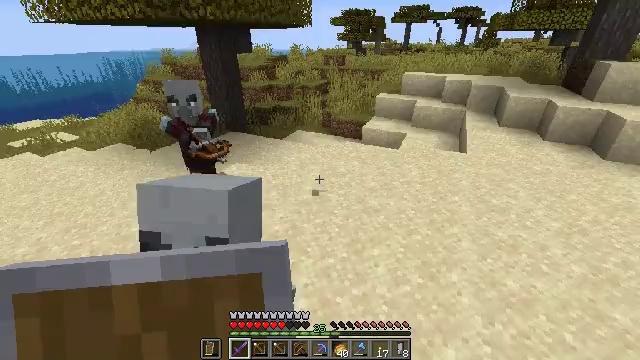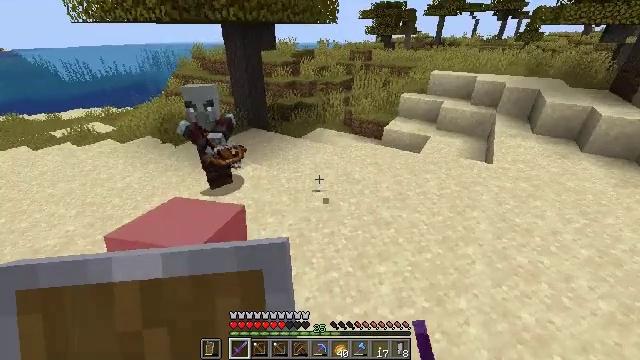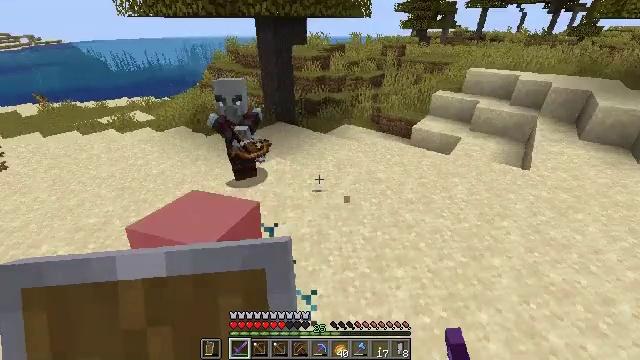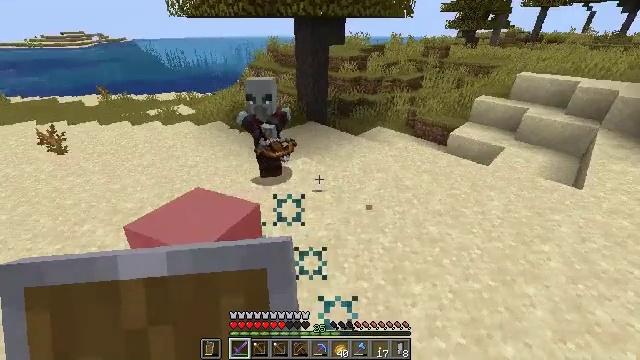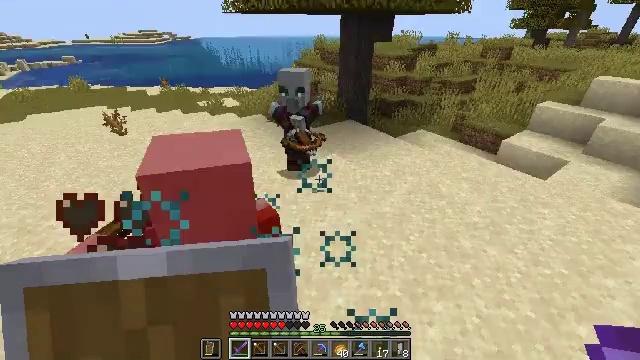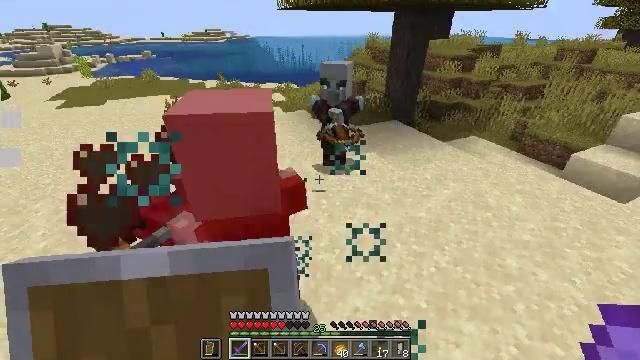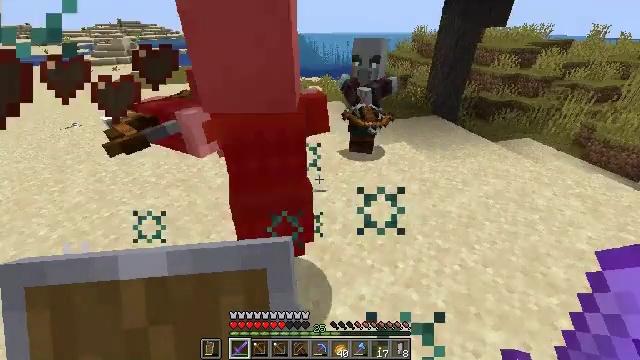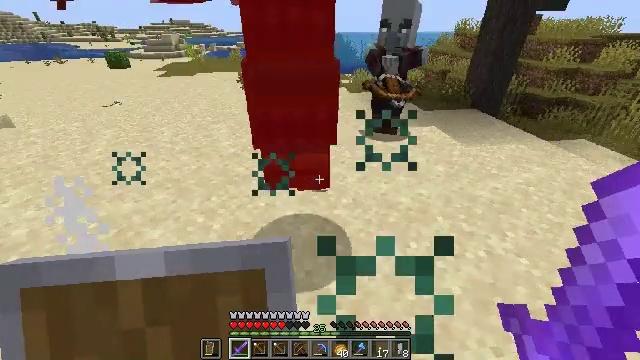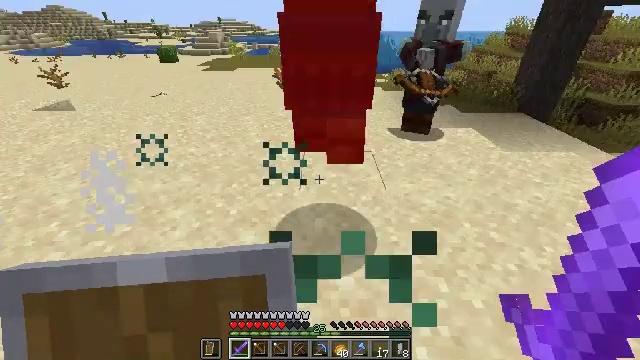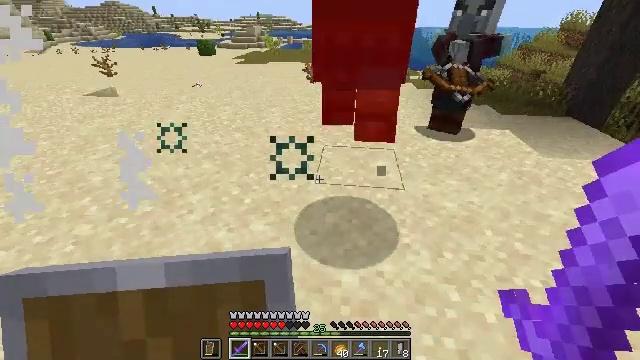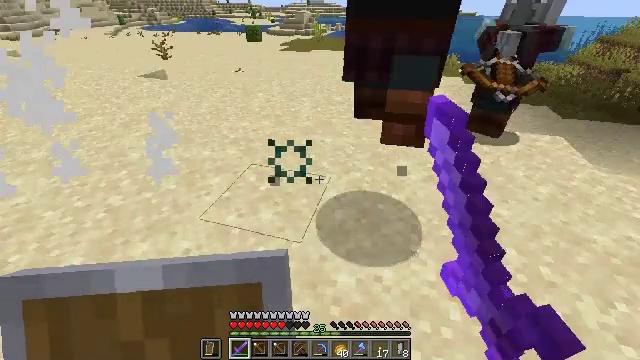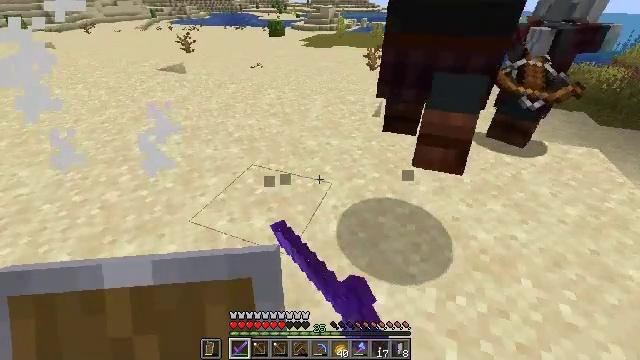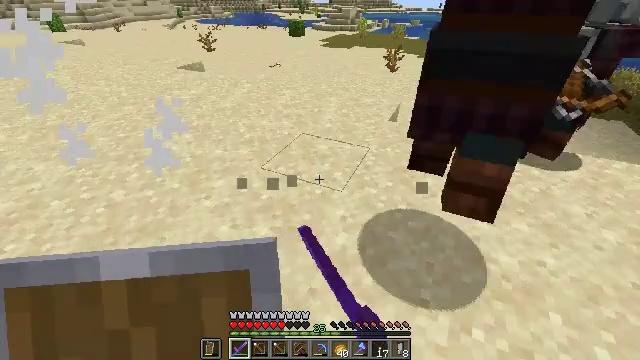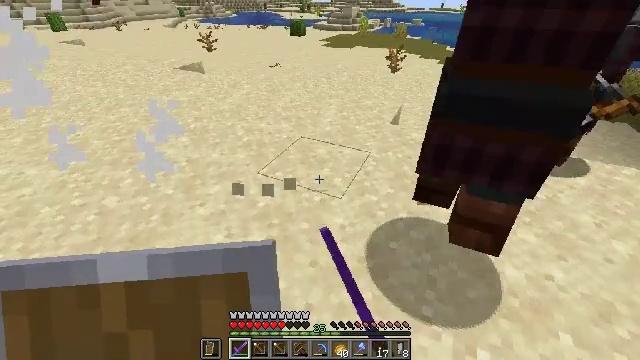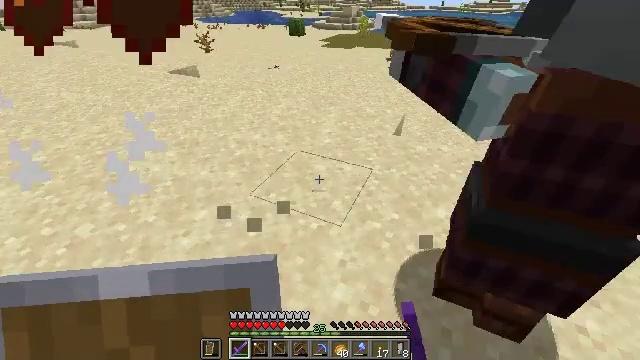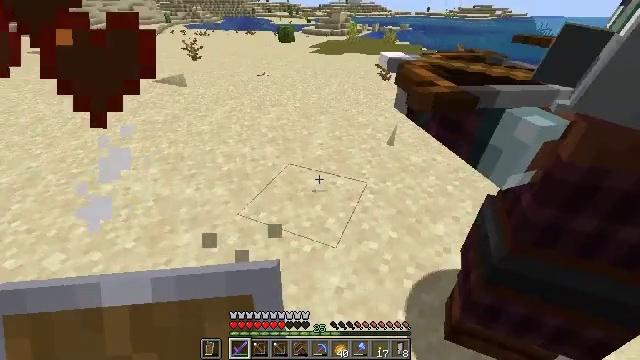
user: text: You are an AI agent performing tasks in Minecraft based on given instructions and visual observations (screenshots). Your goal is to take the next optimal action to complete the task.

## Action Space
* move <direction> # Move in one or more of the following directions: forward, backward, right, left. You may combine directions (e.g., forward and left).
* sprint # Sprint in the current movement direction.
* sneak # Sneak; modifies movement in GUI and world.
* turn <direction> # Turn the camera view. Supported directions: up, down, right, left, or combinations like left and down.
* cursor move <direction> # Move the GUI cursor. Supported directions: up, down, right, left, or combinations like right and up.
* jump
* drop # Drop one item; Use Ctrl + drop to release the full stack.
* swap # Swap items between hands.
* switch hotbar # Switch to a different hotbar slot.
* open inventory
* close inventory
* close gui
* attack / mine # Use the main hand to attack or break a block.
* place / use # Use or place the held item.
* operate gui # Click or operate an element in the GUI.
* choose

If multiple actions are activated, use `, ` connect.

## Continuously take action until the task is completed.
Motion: motion action
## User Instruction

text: Combat the pillager.
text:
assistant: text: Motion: move forward and move right, turn left and down, jump
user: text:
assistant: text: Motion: move forward and move right, turn left and down, jump
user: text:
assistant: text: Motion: move forward and move right, turn left, jump
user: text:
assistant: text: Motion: move forward and move right, turn left, jump
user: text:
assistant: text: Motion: move forward and move right, turn left, jump
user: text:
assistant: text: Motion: move forward and move right, turn left
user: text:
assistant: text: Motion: move forward and move right, turn left
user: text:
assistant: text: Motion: move forward and move right, turn left
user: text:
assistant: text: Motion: move forward and move right, turn left, attack / mine
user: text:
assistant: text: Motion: move forward, turn left and down, attack / mine
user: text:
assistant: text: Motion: move forward, turn left, attack / mine
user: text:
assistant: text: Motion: move forward, turn left, attack / mine
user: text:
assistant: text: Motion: move forward
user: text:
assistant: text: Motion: move forward
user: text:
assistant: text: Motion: move forward, turn right and up
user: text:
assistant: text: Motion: move forward, turn right and up
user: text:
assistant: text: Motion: move forward, turn right
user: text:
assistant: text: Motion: move forward, turn right
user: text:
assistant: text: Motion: move forward, turn right
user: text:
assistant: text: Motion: move forward, turn right
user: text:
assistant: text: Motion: move forward, turn right
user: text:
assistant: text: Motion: move forward and move left, turn right
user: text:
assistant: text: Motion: move forward and move left, turn right
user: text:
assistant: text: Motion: move forward and move left, turn right
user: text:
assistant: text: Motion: move forward and move left, turn right
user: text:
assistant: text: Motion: move forward and move left, turn right
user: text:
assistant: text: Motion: move forward and move left, turn right
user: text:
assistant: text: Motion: move forward and move left, turn right
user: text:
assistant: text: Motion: move forward and move left, turn right
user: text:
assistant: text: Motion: move forward and move left, turn right, jump